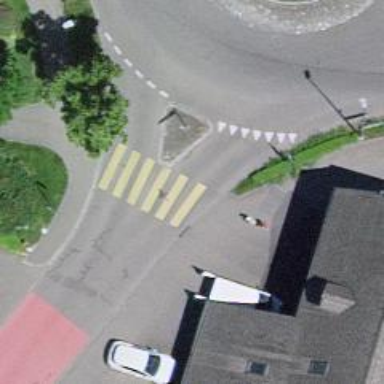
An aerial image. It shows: Uncontrolled zebra crossing on the road.